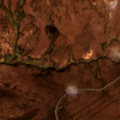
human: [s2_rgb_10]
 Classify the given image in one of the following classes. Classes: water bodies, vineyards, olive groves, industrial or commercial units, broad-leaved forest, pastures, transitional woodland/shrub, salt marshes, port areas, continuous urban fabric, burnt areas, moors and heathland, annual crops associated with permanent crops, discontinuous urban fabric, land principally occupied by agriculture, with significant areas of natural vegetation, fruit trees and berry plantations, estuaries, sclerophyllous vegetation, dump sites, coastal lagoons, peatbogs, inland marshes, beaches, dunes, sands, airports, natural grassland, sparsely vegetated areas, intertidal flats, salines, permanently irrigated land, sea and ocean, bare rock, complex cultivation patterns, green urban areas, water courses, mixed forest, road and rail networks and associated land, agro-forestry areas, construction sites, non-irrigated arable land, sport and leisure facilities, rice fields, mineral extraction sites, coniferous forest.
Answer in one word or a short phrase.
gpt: peatbogs